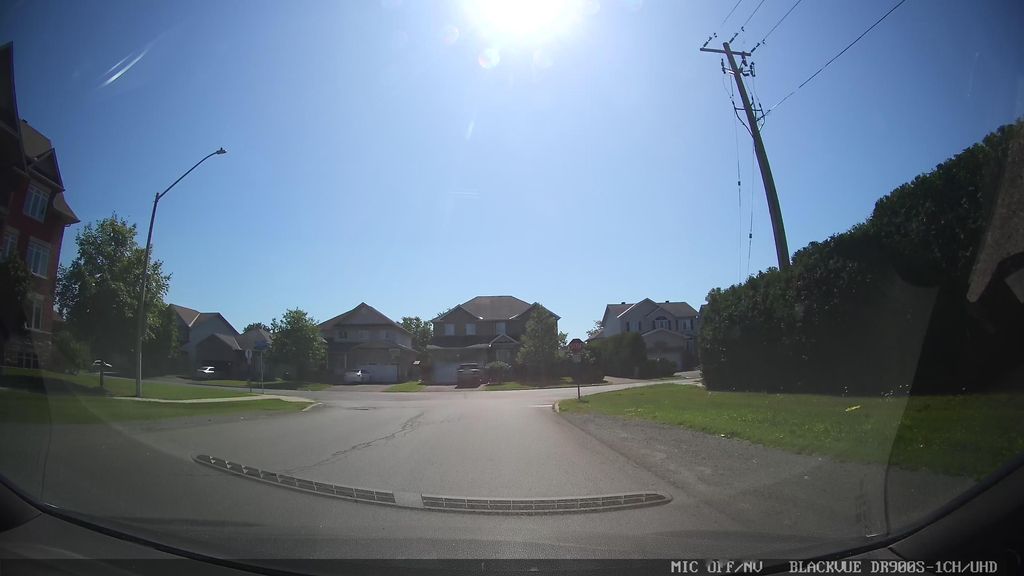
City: ottawa-gatineau